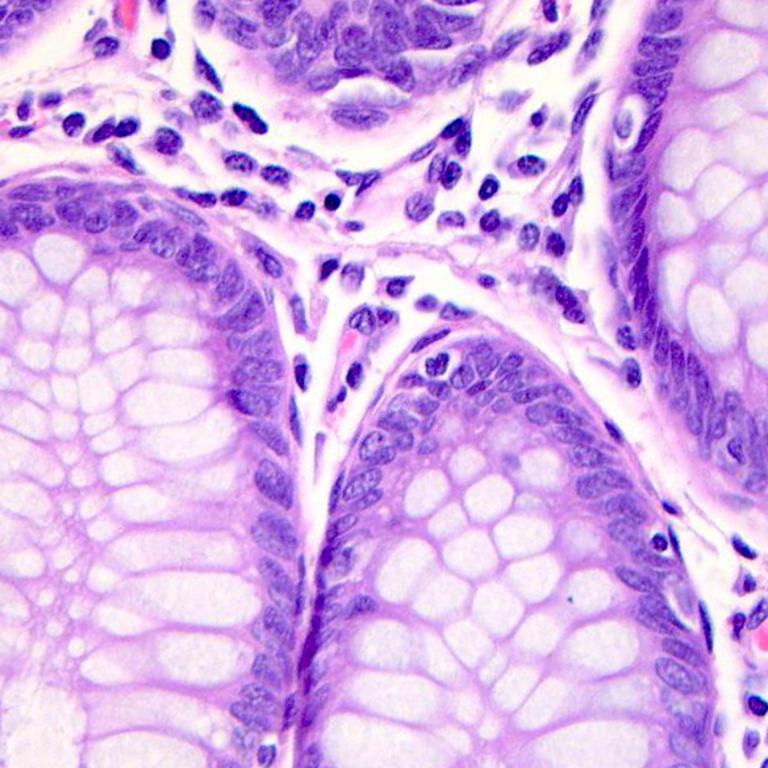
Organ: colon
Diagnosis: benign